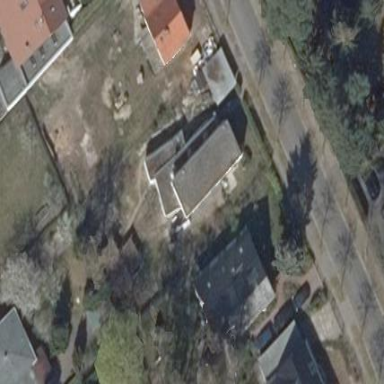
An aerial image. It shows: Detached building with flat roof.